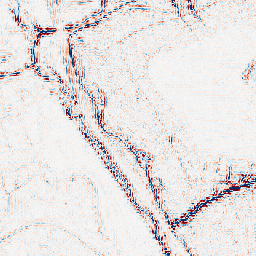
Category: wavelet
Decomposition family: wavelet_dwt
Decomposition parameters: wavelet: db2
level: 2
Upsampling method: bicubic_3x
Upsampling parameters: scale: 3
Upsampling scale: 3